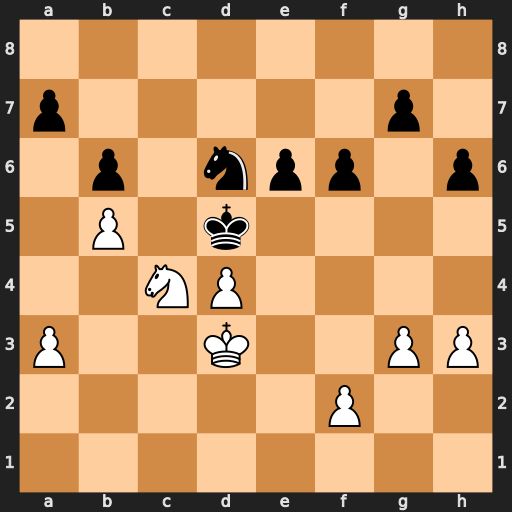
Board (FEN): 8/p5p1/1p1npp1p/1P1k4/2NP4/P2K2PP/5P2/8
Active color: w
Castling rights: -
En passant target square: -
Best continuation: Ne3#